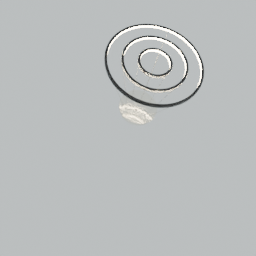
Label: lighting